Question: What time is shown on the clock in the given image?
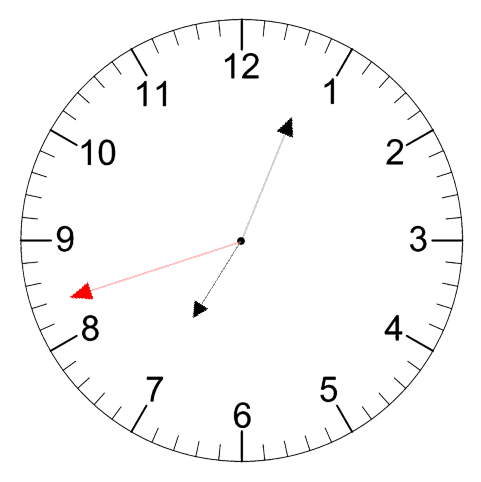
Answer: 07:03:42